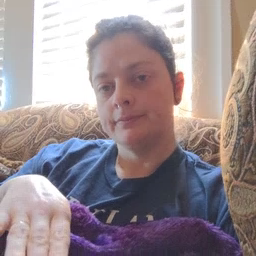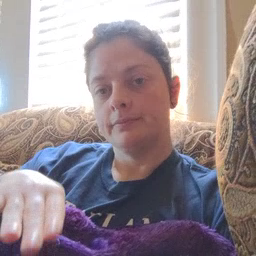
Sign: snow